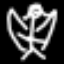
Label: angel